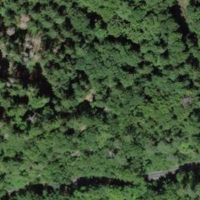
EUNIS habitat code: 44
Species observed at this site:
Saponaria ocymoides